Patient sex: M
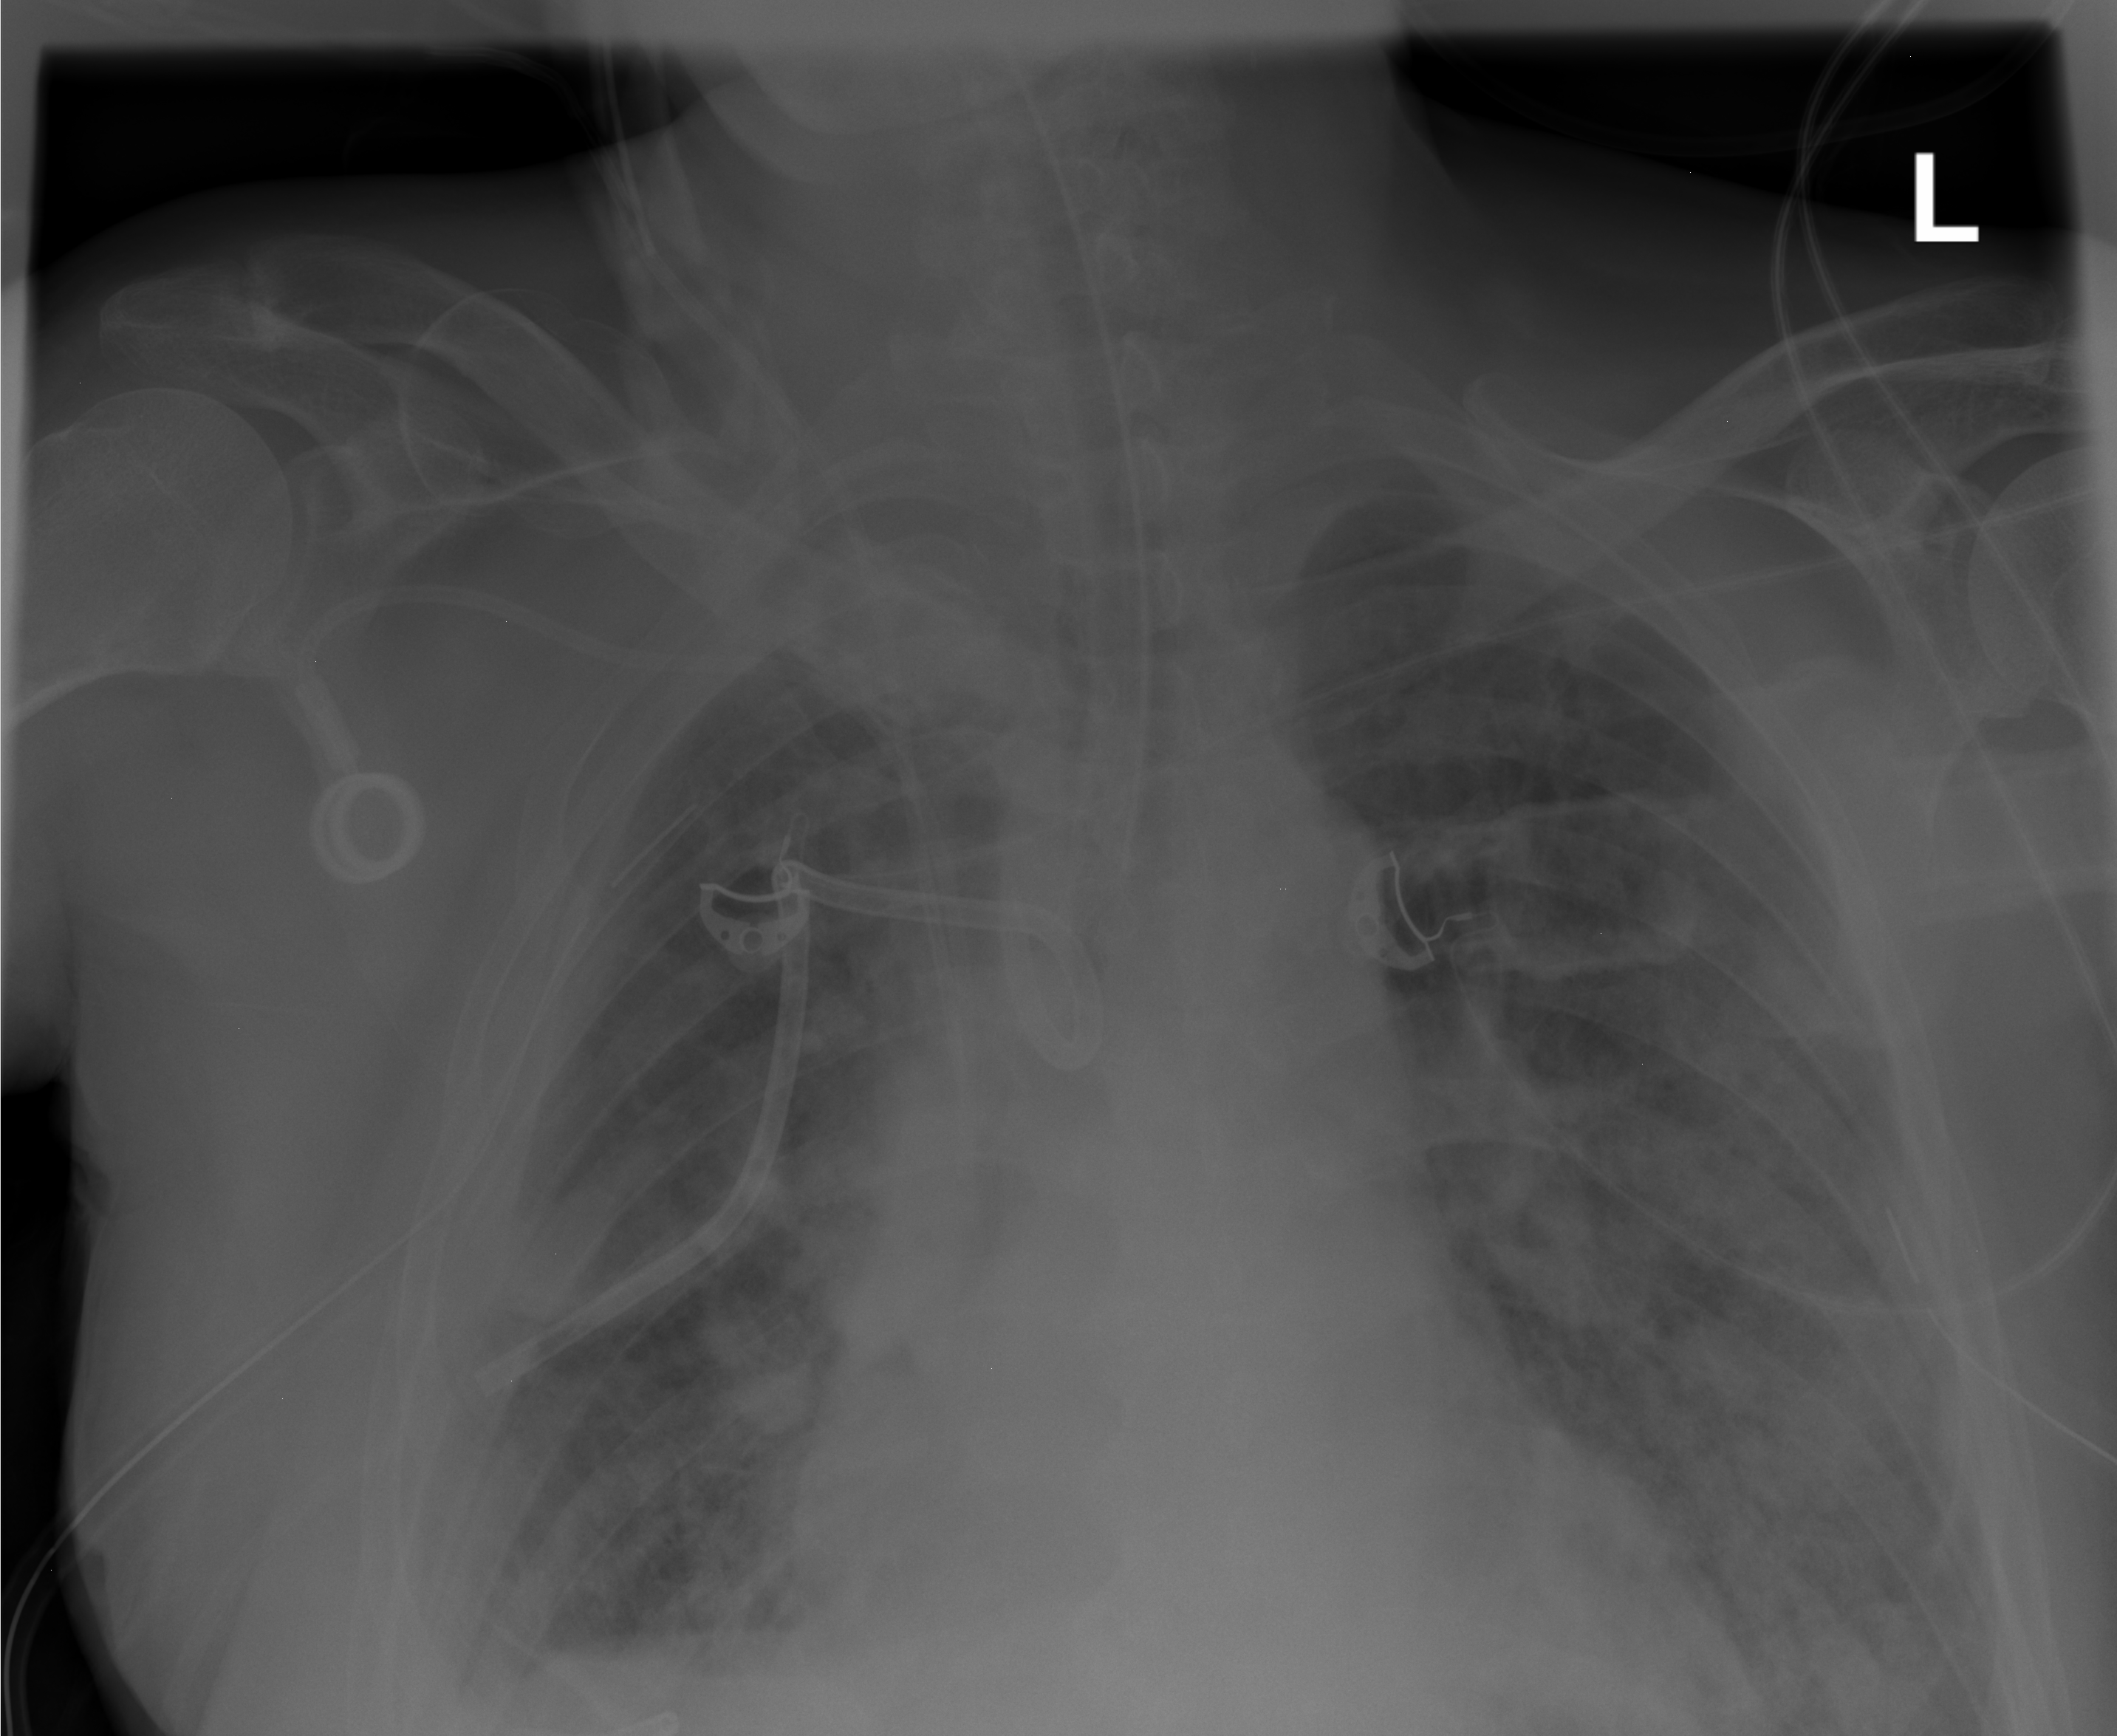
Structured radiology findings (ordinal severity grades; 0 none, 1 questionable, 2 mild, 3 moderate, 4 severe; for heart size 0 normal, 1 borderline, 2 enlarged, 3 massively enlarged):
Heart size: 2
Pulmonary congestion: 2
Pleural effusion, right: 2
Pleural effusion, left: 0
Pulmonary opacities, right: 3
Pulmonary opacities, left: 3
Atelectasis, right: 2
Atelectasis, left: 2